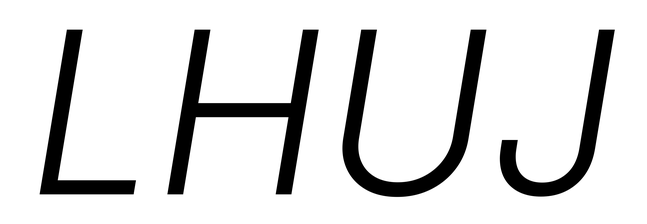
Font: Inter-Italic_Light_Italic